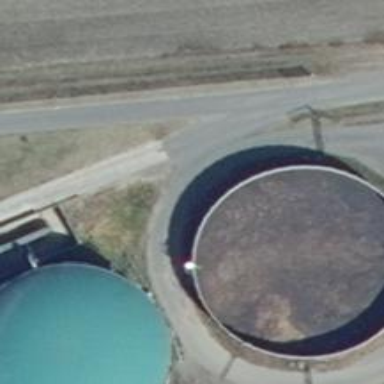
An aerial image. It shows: Building with storage tank.